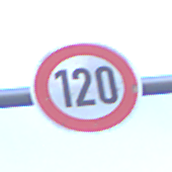
Verkehrszeichen: Geschwindigkeit120
Umgebung: Outdoor, Urban
Tageszeit: SunriseSunset
Wetter: PartlyCloudy
Licht: Natural
Jahreszeit: NotSpecified
Kontrast: LowContrast